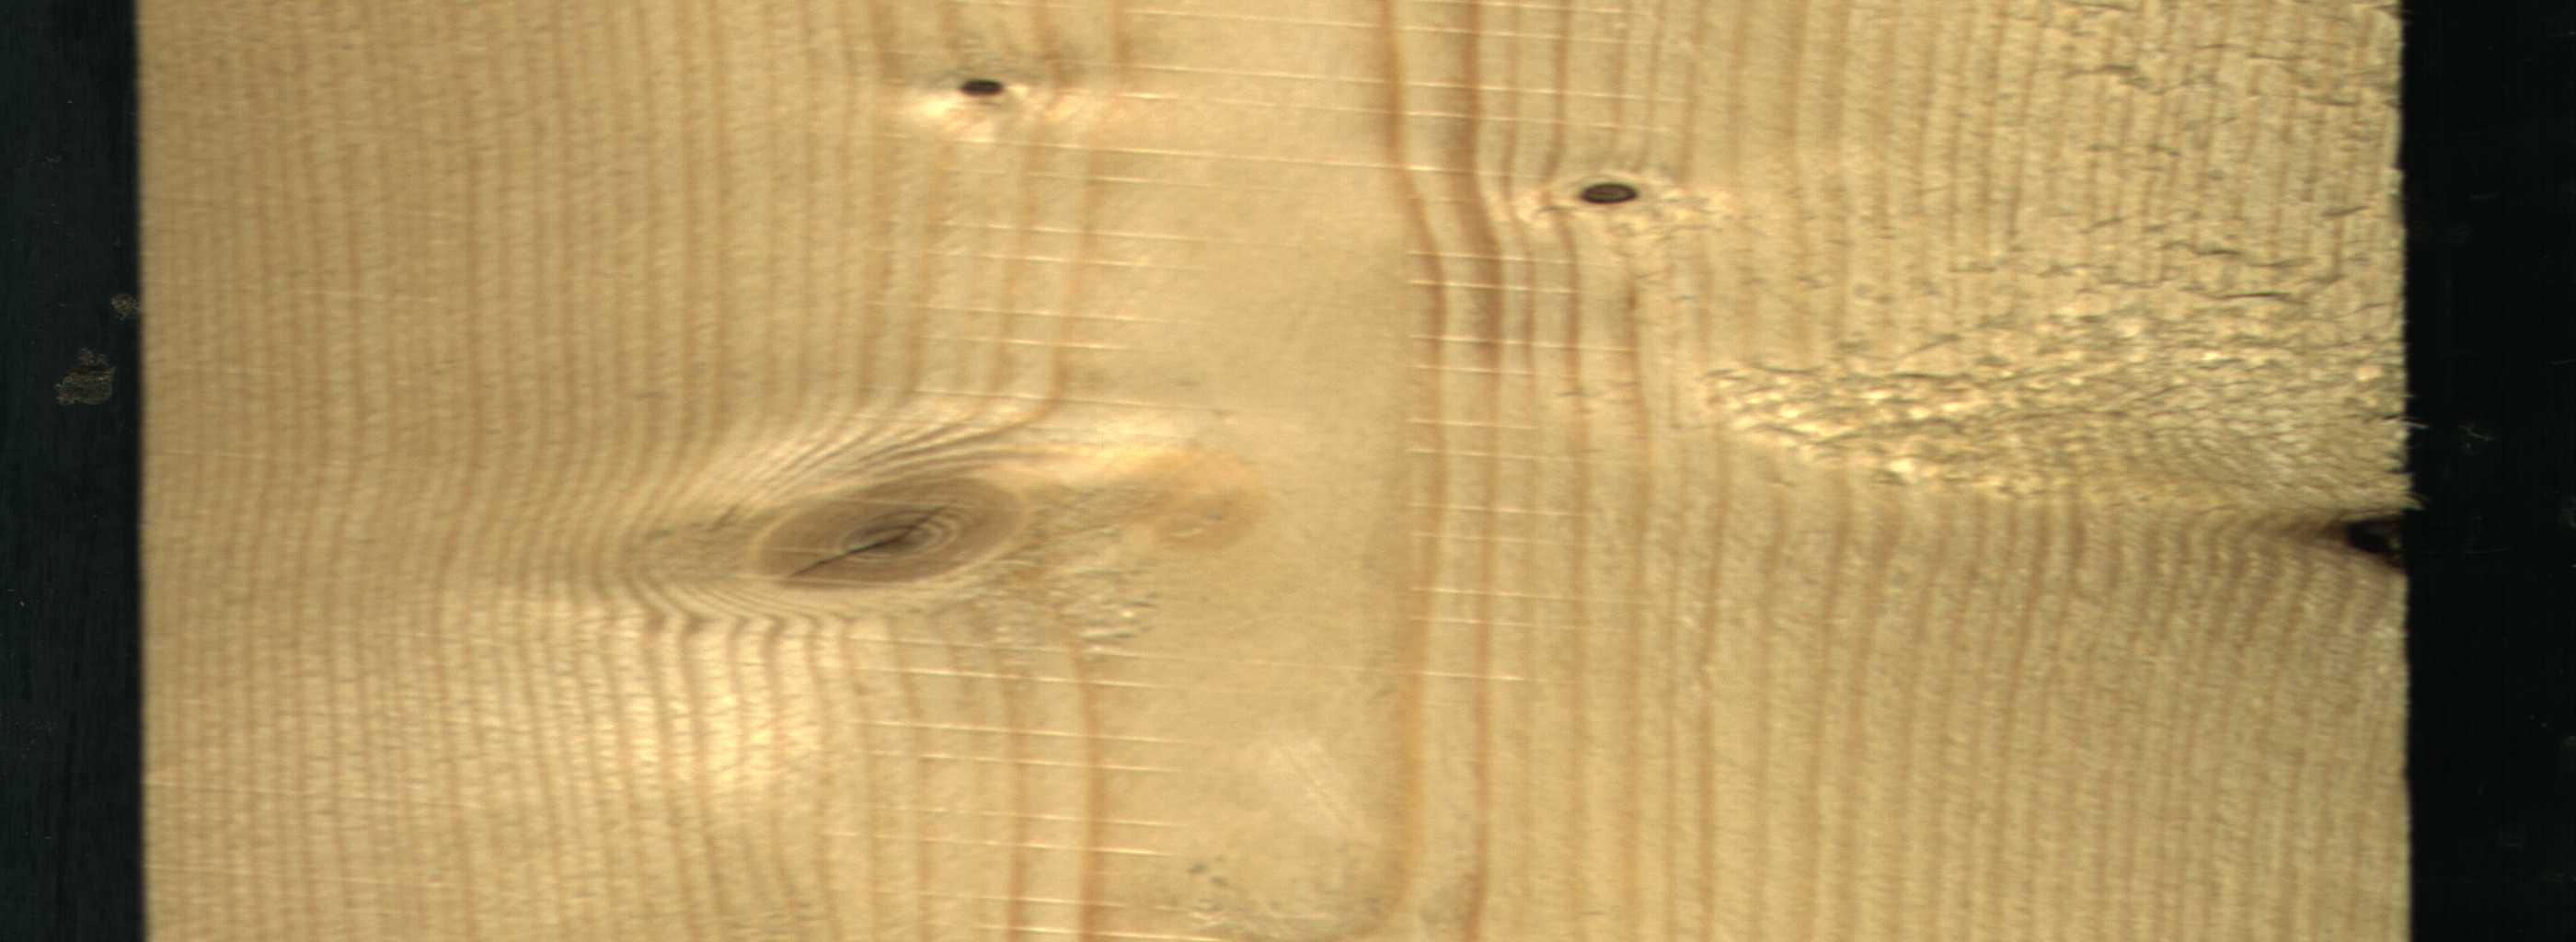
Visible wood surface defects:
knot_with_crack
Knot_missing
Dead_Knot
Dead_Knot